Interaction volume radius: 5 \u00c5
Interaction volume height: 10 \u00c5
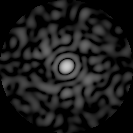
Disorder parameter: 0.825